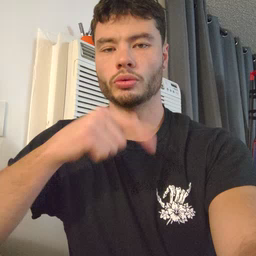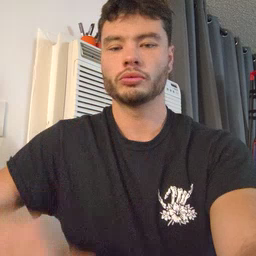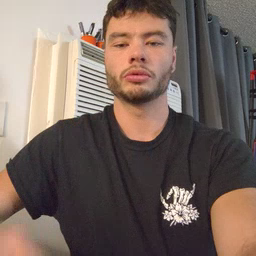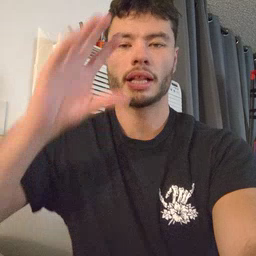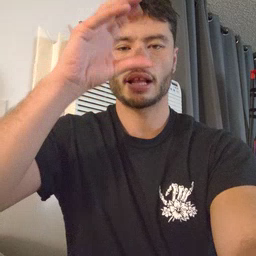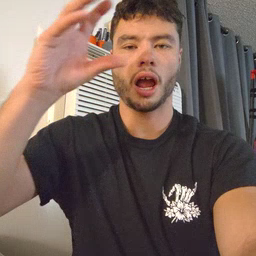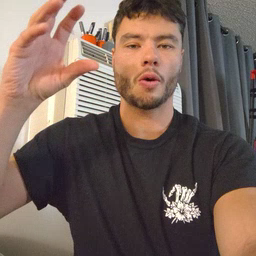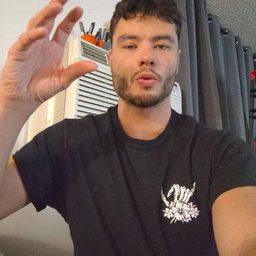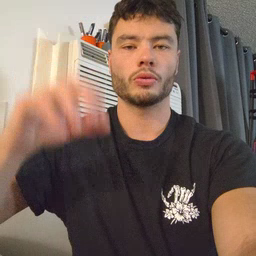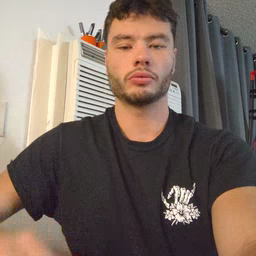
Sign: cloud